Aerial crown-view tile of a tropical tree (Barro Colorado Island, Panama), acquired 20241216:
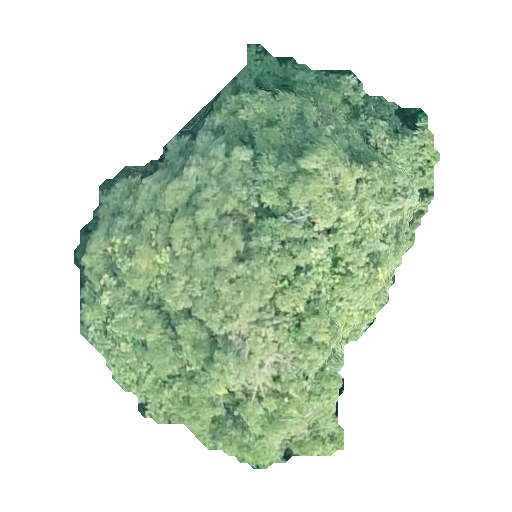
Species: Handroanthus guayacan
GBIF accepted scientific name: Handroanthus guayacan
Crown area: 143.223 m²